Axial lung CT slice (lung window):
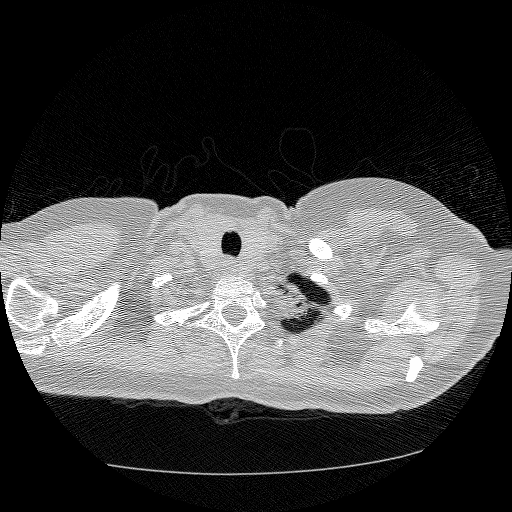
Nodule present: no